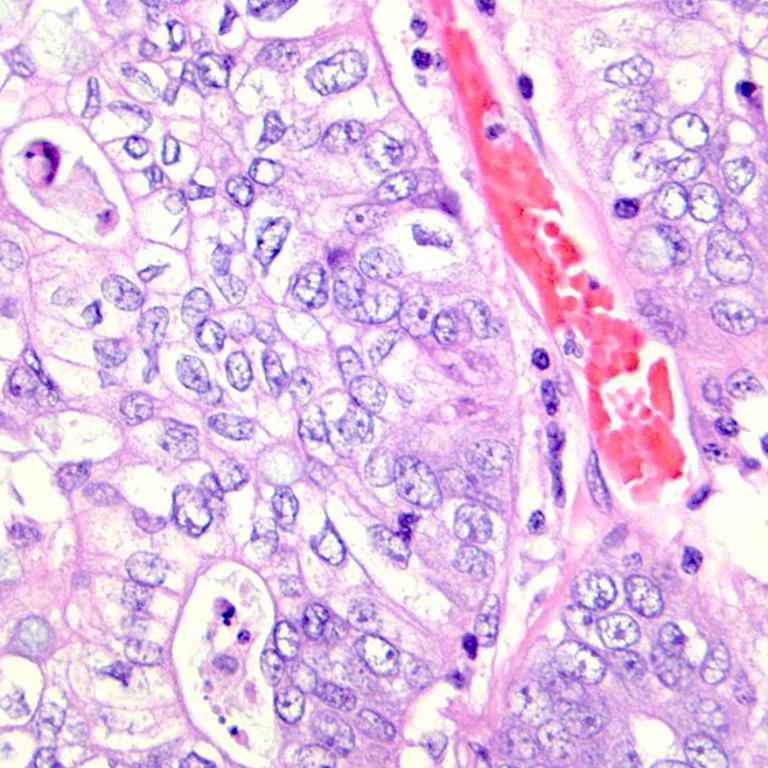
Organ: colon
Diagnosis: adenocarcinomas